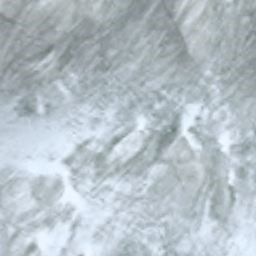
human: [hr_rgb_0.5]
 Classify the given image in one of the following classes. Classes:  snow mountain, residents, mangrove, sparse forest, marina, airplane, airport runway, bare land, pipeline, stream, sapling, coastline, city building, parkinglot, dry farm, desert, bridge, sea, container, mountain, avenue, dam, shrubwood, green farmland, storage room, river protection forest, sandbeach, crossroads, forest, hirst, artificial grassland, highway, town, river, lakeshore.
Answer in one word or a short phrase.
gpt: snow mountain